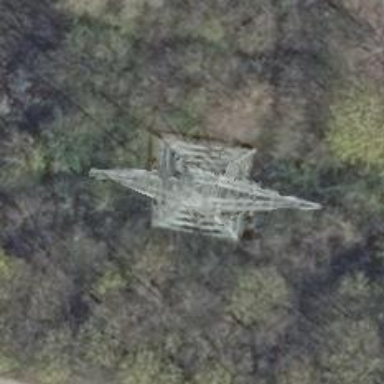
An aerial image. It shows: Power tower.